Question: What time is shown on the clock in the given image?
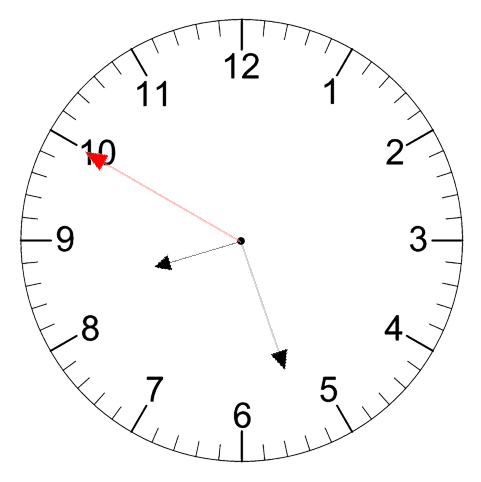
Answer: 08:26:50